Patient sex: F
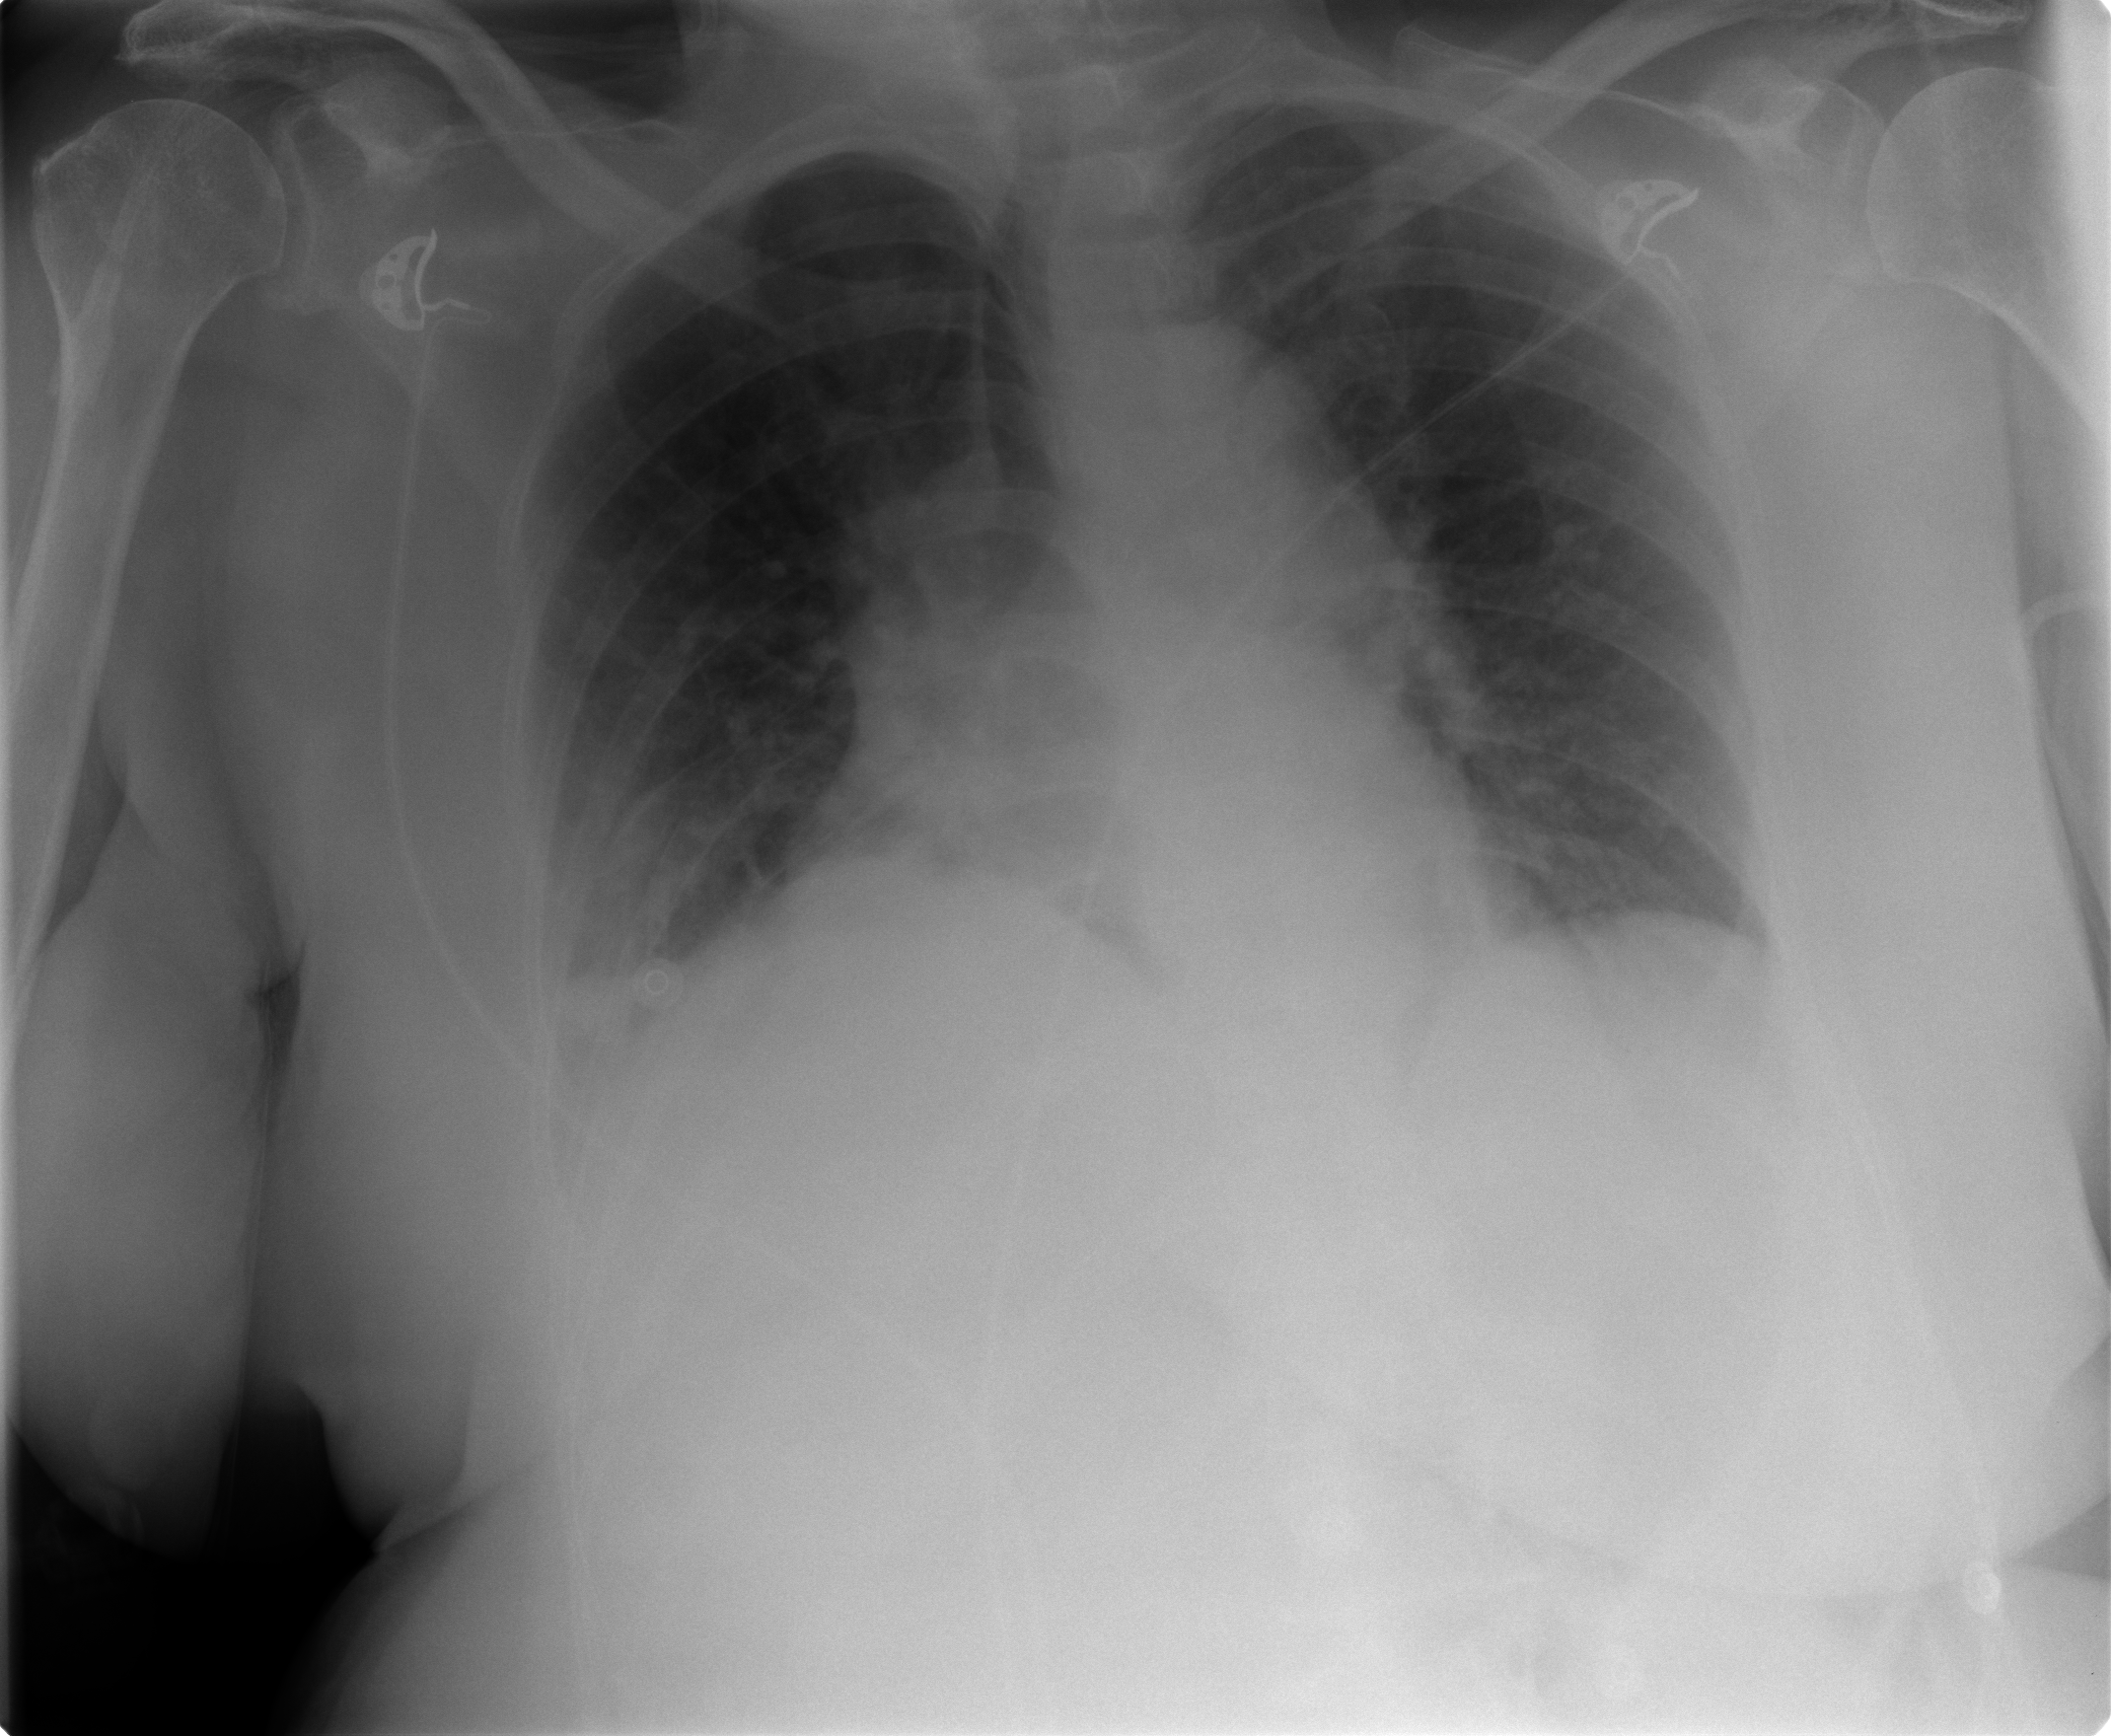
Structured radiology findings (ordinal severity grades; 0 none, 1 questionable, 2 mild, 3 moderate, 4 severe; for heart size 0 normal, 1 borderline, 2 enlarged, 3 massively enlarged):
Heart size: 0
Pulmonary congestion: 2
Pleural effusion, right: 2
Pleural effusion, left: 0
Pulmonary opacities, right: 1
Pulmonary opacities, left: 0
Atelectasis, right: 2
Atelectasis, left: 1